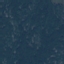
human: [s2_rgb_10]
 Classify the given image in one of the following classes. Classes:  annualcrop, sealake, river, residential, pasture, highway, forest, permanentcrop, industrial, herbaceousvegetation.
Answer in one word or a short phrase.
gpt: Forest